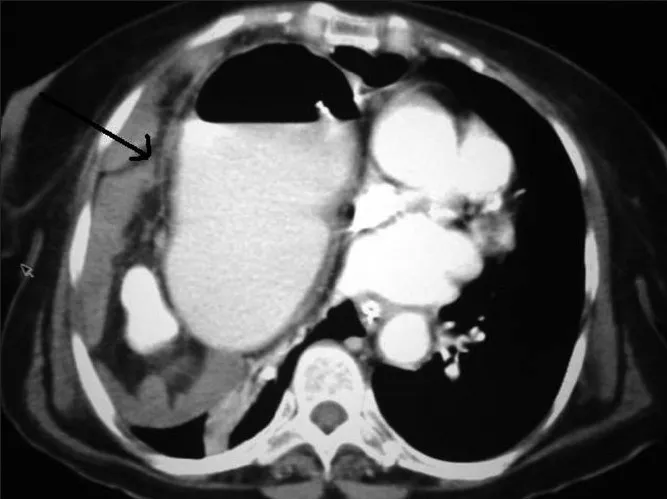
Computed tomography scan confirmed the diaphragmatic hernia with herniation of the stomach, pylorus, ascending and transverse colon into the right hemithorax (black arrow).
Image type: radiology (ct)